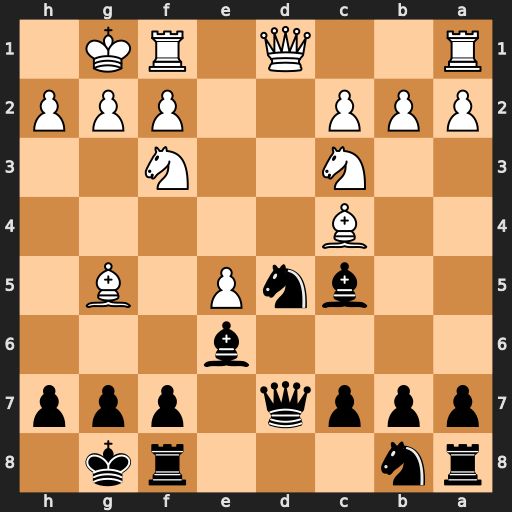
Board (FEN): rn3rk1/pppq1ppp/4b3/2bnP1B1/2B5/2N2N2/PPP2PPP/R2Q1RK1
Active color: b
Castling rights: -
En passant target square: -
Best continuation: Nxc3 Qxd7 Nxd7 Bxe6 Ne2+ Kh1 fxe6